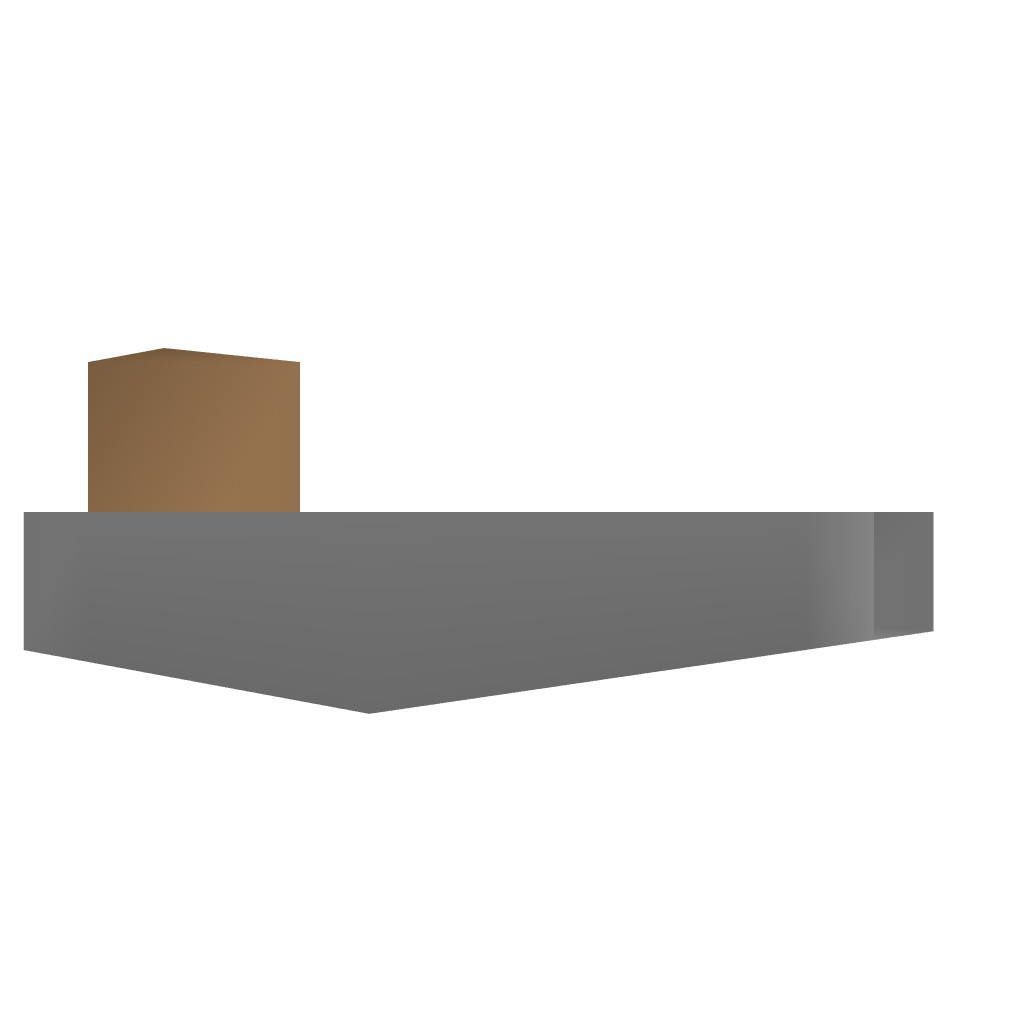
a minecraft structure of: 2 blocks of stone ground with a cube of dirt on top